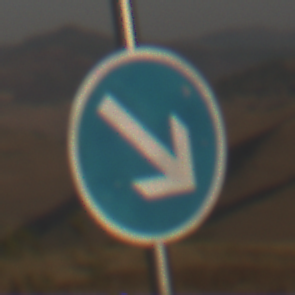
Verkehrszeichen: VorgeschriebeneVorbeifahrtRechts
Umgebung: Outdoor, Nature
Tageszeit: SunriseSunset
Wetter: Clear
Licht: Natural
Jahreszeit: NotSpecified
Kontrast: HighContrast